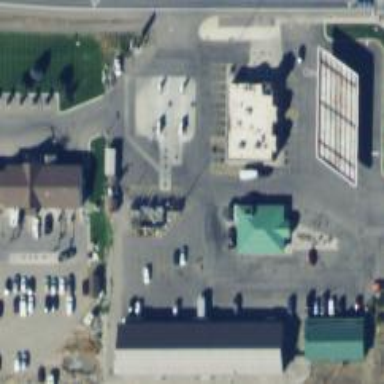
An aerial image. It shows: Convenience shop.